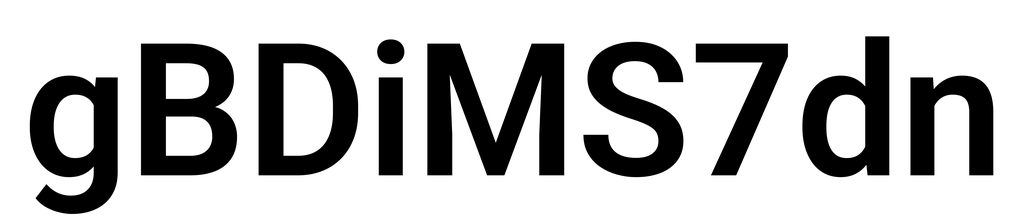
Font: Roboto_SemiBold